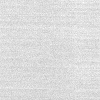
Atmospheric dust classification: dusty